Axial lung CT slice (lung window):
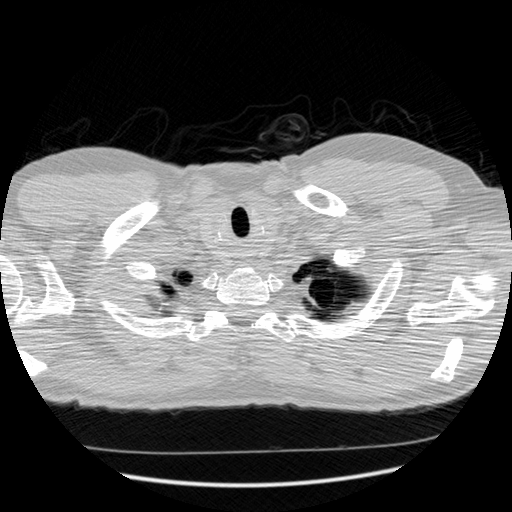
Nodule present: no